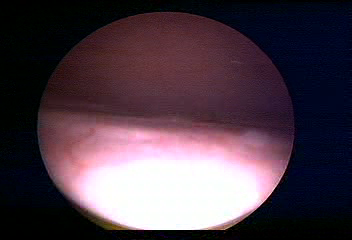
Modality: WLC
Class: Normal mucosa
Bladder cancer association: No